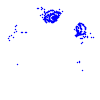
Particle: kaon